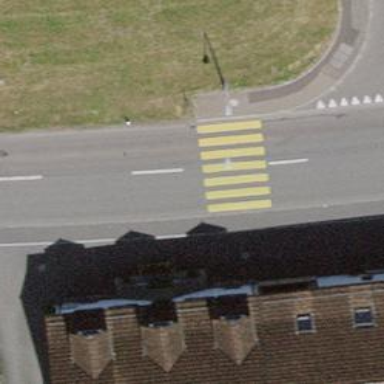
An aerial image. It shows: Uncontrolled zebra crossing on the road.